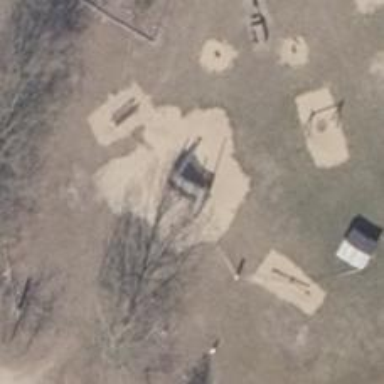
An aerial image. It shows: Playground featuring slide.